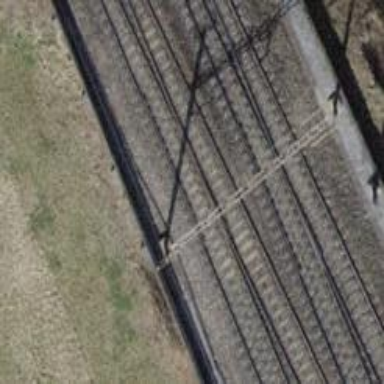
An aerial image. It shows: Railway track with contact line for electrification. The track is on embankment with single track.